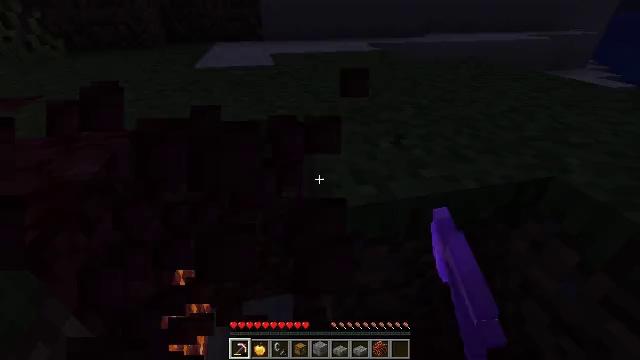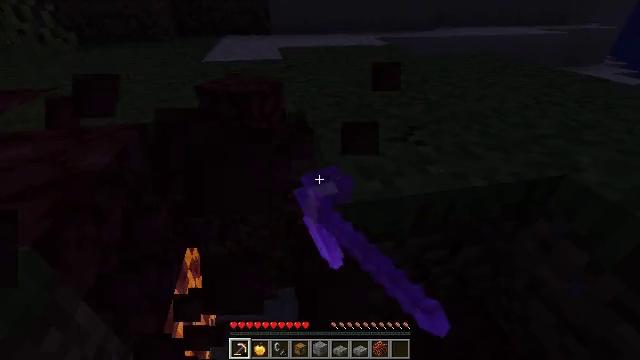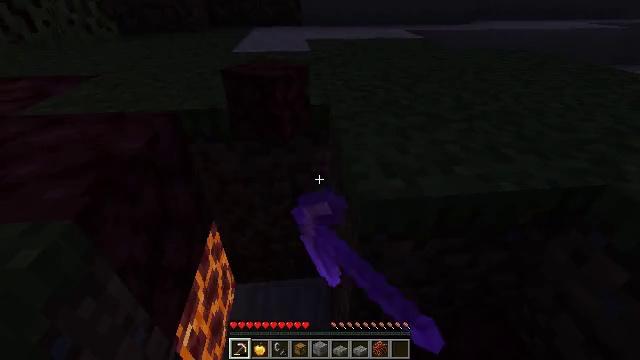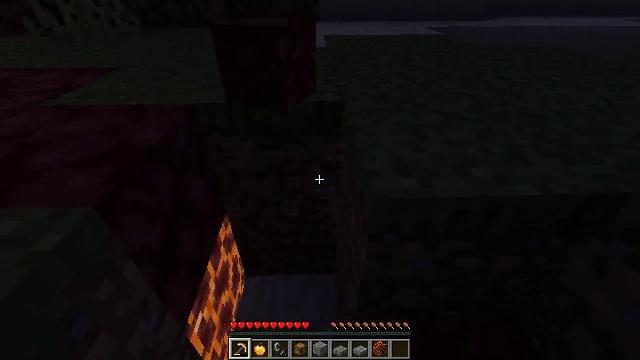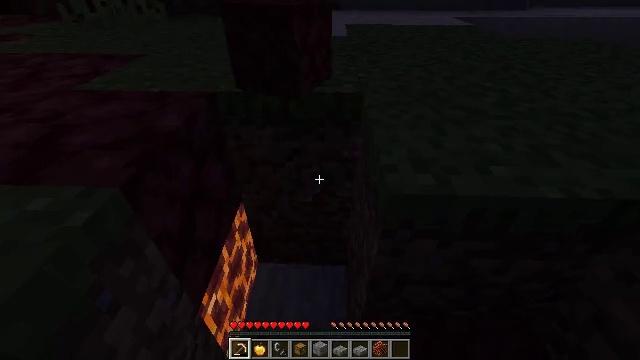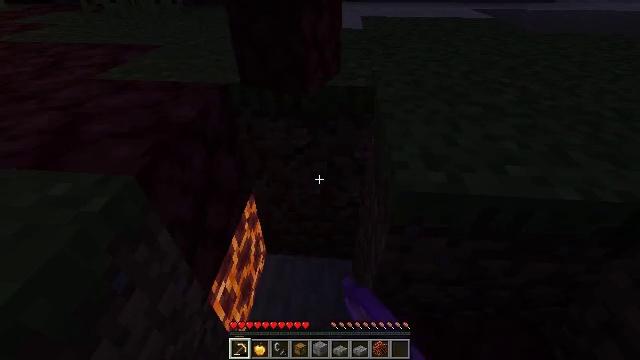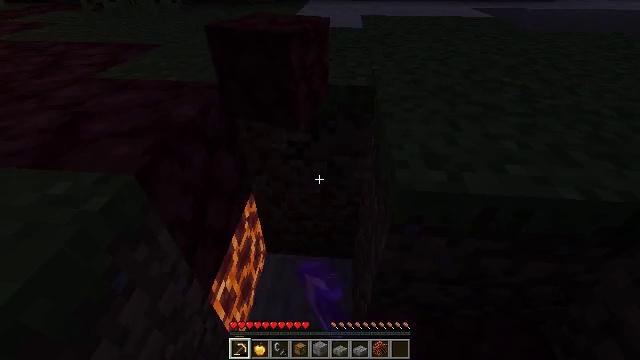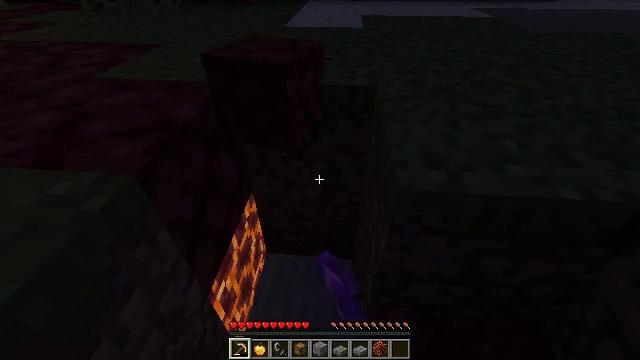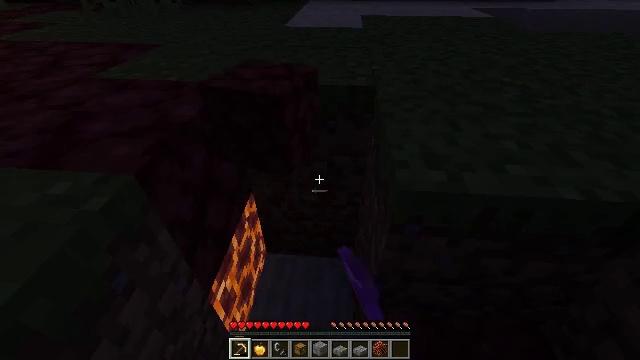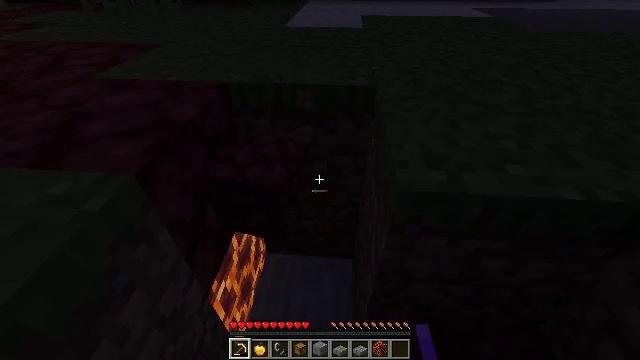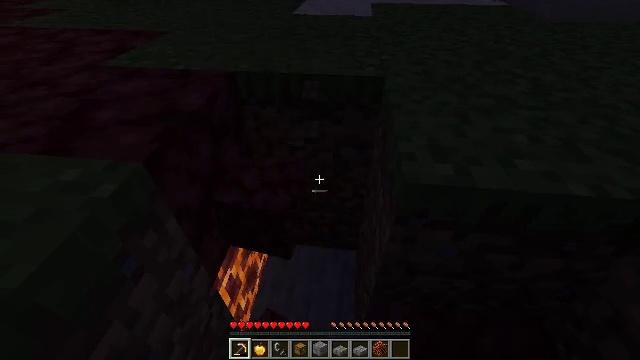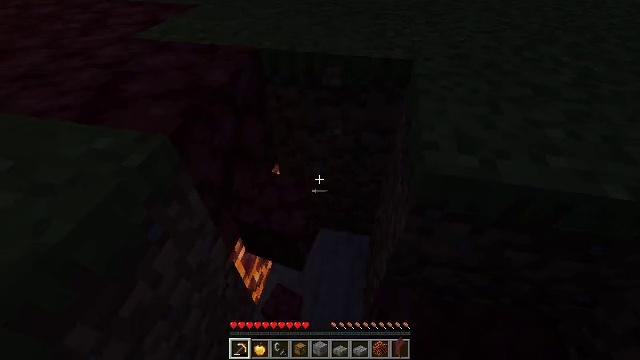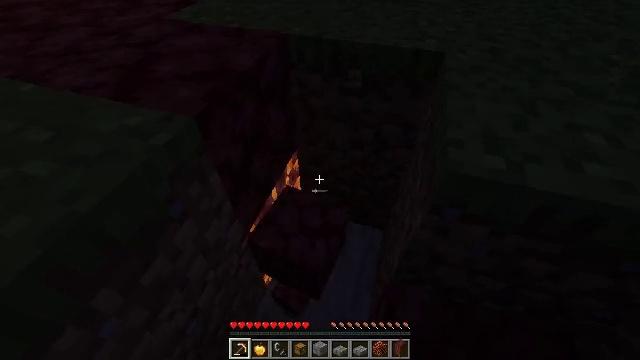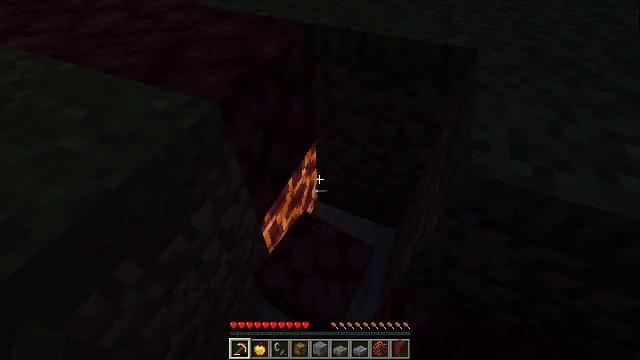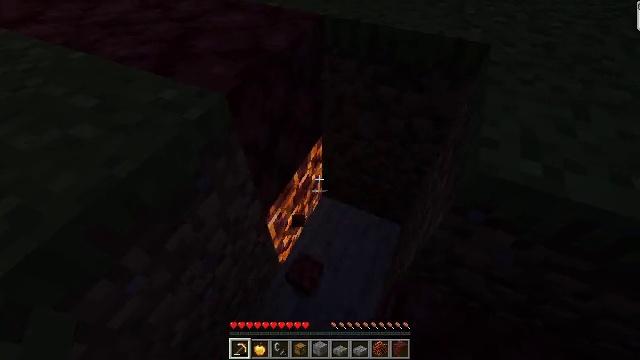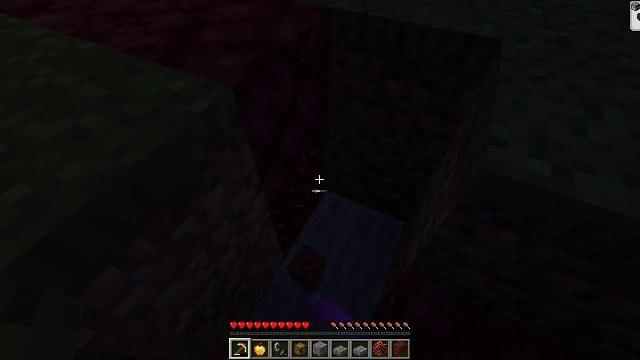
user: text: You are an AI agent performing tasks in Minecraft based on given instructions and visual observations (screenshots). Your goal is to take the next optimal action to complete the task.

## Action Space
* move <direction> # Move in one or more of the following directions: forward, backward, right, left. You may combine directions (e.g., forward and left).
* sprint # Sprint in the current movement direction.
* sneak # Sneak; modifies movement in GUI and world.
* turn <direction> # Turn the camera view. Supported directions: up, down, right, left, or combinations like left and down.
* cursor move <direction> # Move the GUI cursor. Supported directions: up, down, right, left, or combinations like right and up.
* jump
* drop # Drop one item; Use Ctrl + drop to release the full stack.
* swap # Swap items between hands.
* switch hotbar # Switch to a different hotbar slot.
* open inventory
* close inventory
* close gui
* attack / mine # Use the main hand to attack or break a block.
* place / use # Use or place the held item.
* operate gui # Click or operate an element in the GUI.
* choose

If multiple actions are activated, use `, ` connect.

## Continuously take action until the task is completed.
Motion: motion action
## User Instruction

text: Mine magma blocks for light and decoration.
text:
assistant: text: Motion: turn left and down, attack / mine
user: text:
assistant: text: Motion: turn left and down, attack / mine
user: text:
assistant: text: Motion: turn left, attack / mine
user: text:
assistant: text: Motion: turn left and down, attack / mine
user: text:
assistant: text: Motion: turn left and down, attack / mine
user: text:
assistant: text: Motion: attack / mine
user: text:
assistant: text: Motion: attack / mine
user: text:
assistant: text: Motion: no_op
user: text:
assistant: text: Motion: no_op
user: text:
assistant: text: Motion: turn left and down
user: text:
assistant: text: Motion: turn left and down
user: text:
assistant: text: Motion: turn left and down
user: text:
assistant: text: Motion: turn left and down
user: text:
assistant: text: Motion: turn left and down, attack / mine
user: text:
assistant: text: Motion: turn left and down, attack / mine
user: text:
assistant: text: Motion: attack / mine
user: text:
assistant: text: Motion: attack / mine
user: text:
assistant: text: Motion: attack / mine
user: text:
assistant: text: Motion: attack / mine
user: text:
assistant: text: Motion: attack / mine